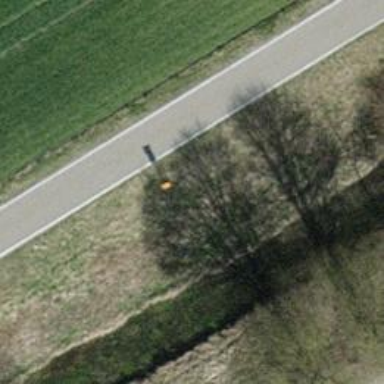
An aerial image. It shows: Aerial marker.